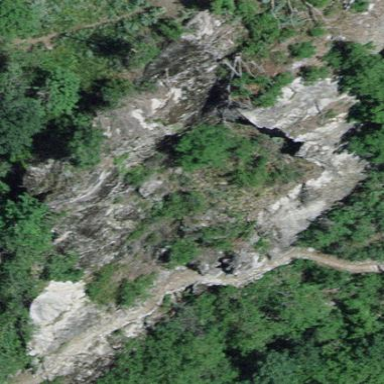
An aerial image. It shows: Landscape dominated by bare rock.